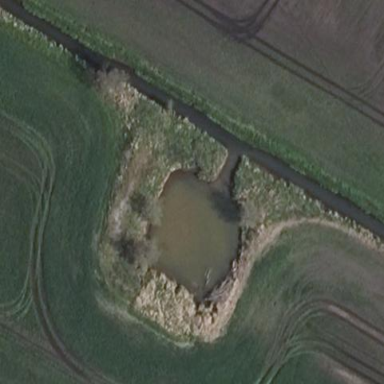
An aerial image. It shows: Pond surrounded by natural water.